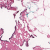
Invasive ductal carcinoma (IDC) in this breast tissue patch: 0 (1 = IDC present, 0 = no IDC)